Question: I have configured the standard "frontpage" view in order to display a list of nodes, just by displaying a field (the banner image).

Unfortunately the URL /frontapge does not return the previewed template, but the same page that would get displayed before the views module was installed.
---
Help would be much appreciated.
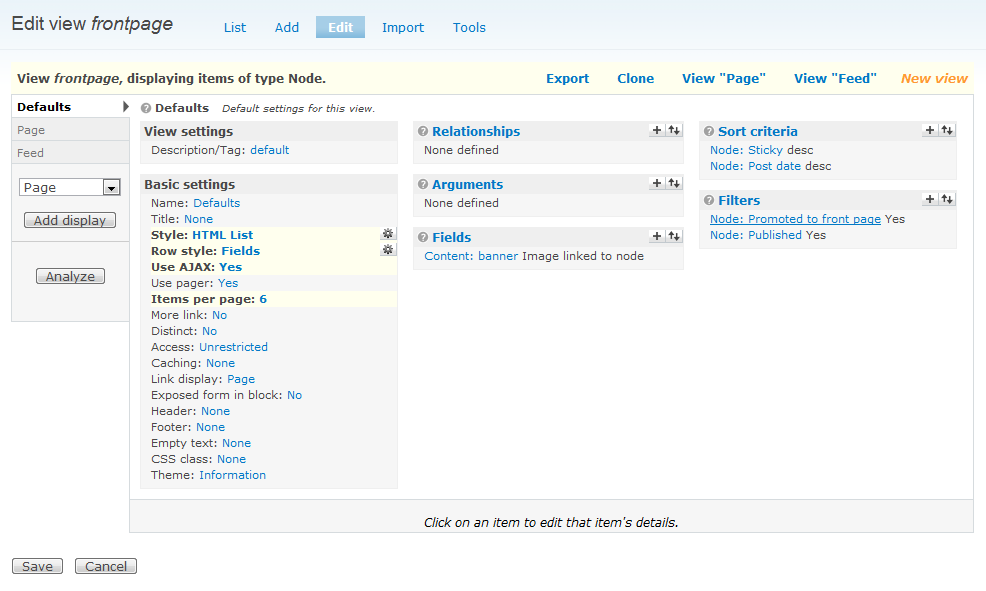
Answer: How have you configured the url for the page in the view?
You can make the url to whatever you like. All you need to do, to make it the actual front page, is to write the same url in the front page setting.
Also when it comes to urls and changes in the url system, it's a good idea to clear cache, as it sometimes can be the source to such problems.